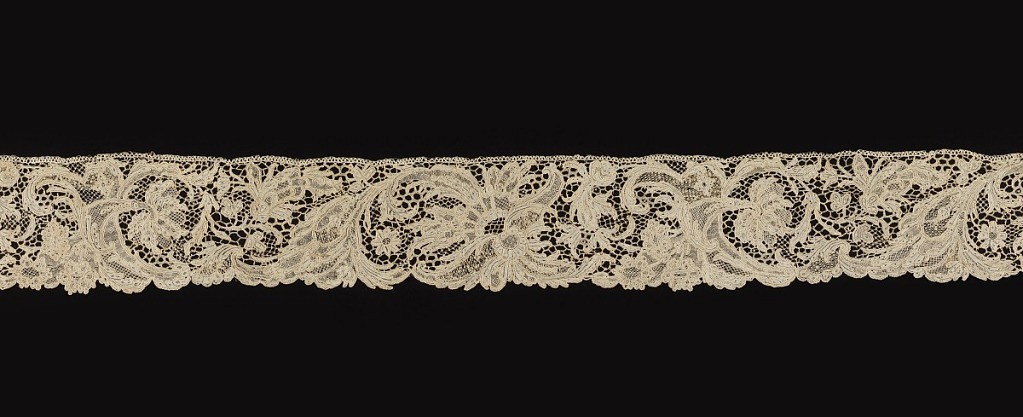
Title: Border
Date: mid-18th century
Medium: linen Technique: needle lace, 6-sided reworked grounds
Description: Border with a garland of scrolled floral and foliated forms in a repeat pattern.